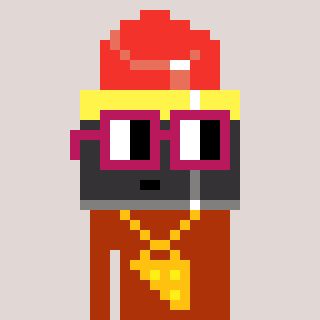
a pixel art character with square dark red glasses, a lipstick-shaped head and a hotbrown-colored body on a warm background